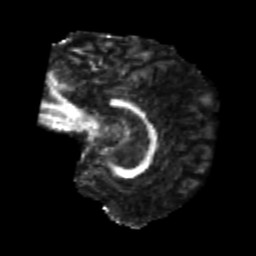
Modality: FA
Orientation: sagittal
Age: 26
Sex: male
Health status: healthy
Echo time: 0.074 s